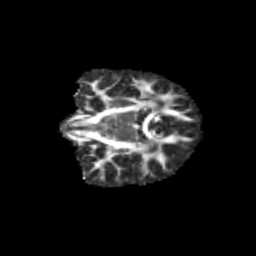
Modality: FA
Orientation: coronal
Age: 13
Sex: female
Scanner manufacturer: siemens
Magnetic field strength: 3 T
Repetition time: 3.8 s
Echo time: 0.07 s